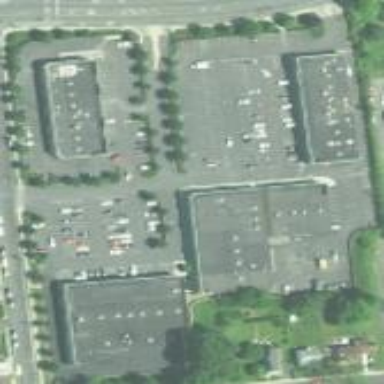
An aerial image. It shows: Mall building.